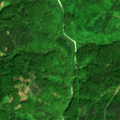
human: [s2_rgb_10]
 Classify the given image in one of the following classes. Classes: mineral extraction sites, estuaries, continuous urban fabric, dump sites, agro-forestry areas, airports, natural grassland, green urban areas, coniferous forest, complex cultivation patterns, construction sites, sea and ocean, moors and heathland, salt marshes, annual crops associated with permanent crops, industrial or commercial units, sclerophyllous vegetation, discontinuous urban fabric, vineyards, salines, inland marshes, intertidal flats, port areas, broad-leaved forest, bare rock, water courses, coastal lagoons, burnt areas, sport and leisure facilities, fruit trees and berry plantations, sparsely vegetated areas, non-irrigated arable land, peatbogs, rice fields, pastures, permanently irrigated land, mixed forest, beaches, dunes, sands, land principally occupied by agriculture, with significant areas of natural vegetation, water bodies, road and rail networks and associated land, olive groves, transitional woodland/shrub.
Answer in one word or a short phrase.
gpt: broad-leaved forest, coniferous forest